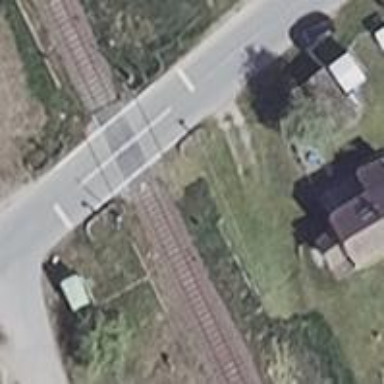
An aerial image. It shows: Railway line on embankment.